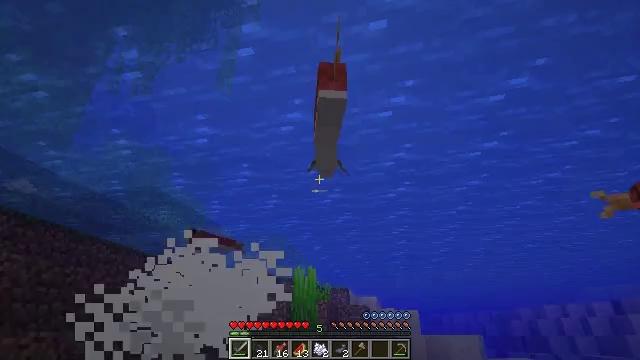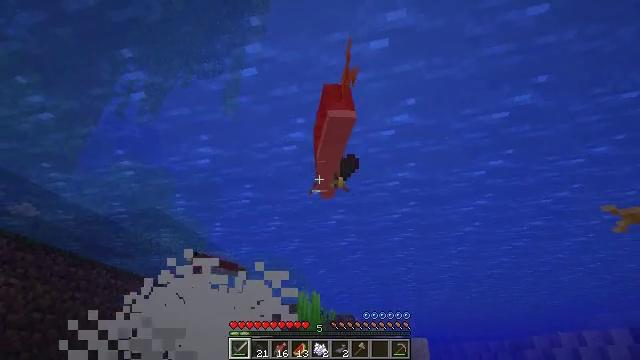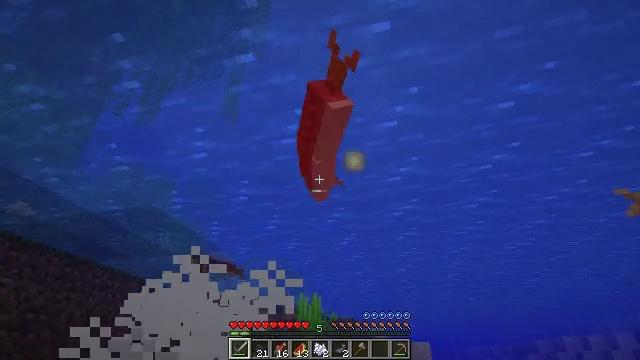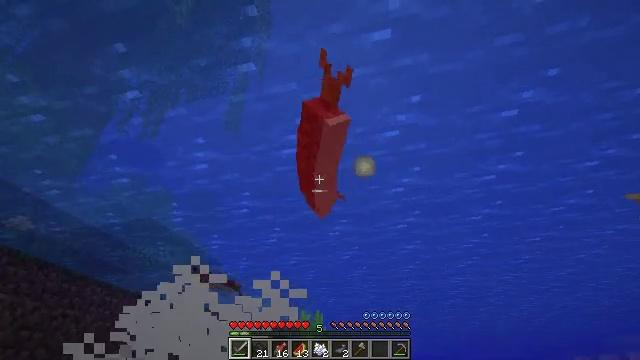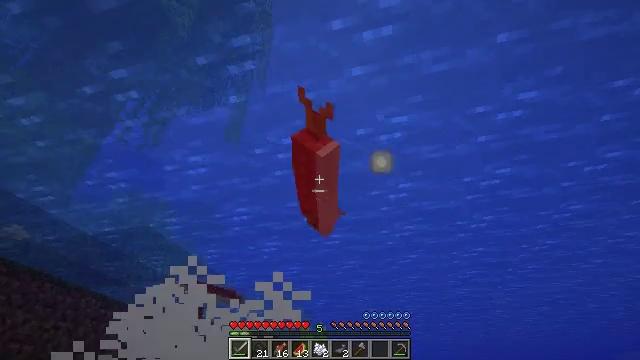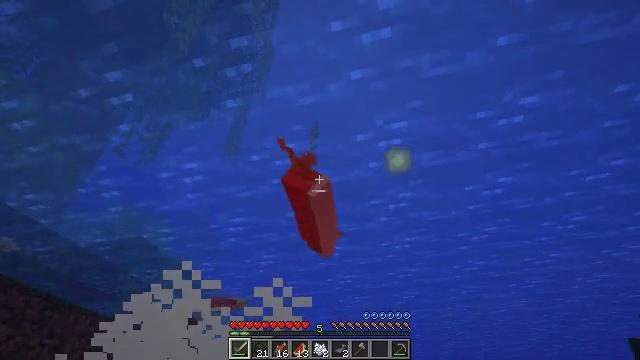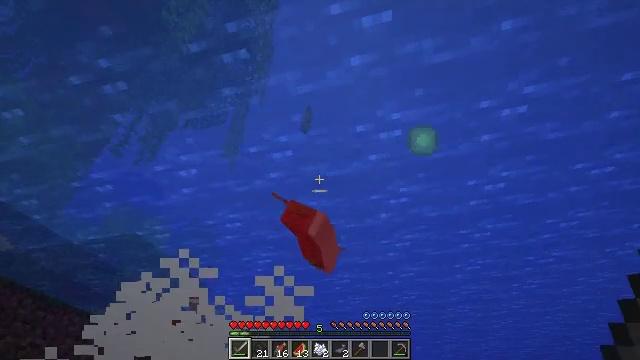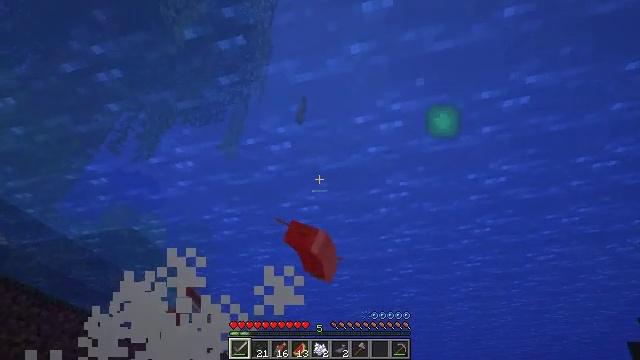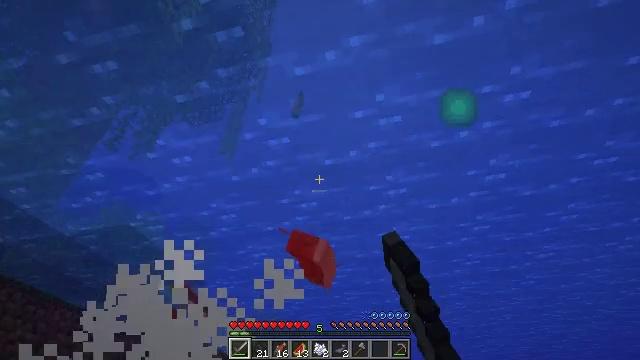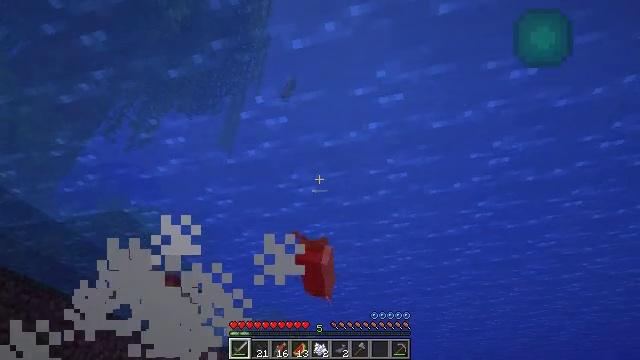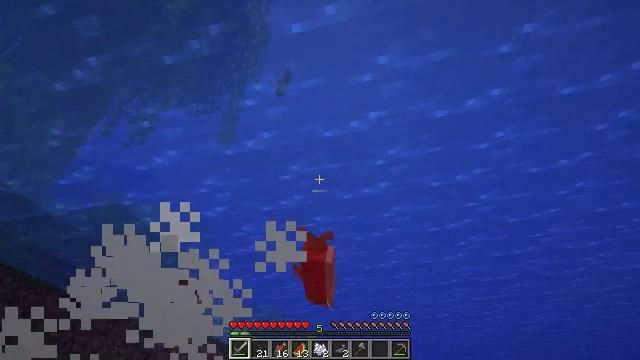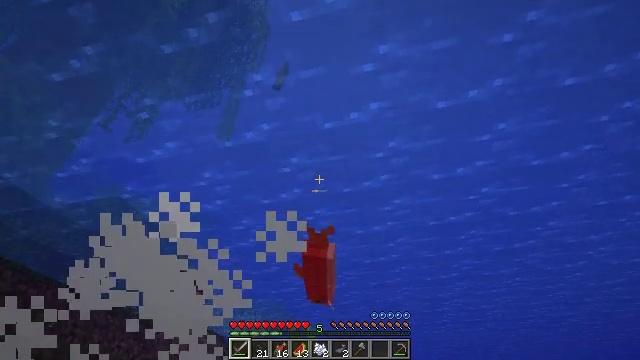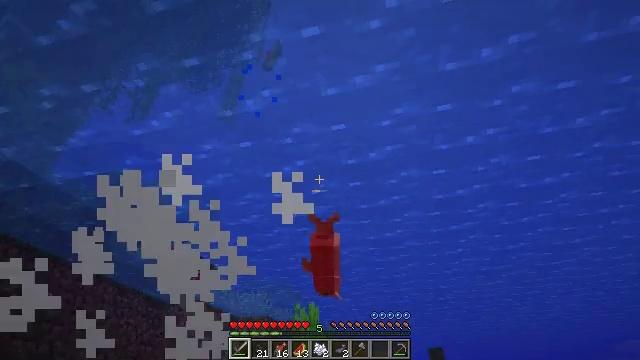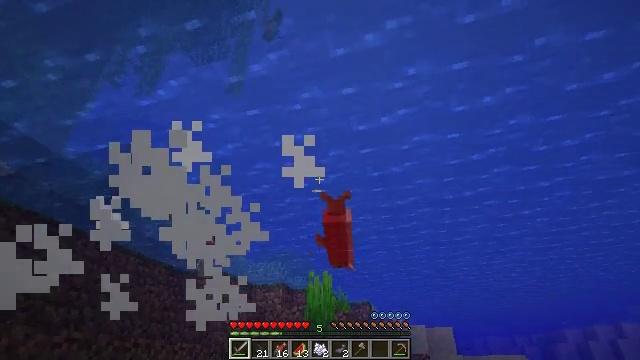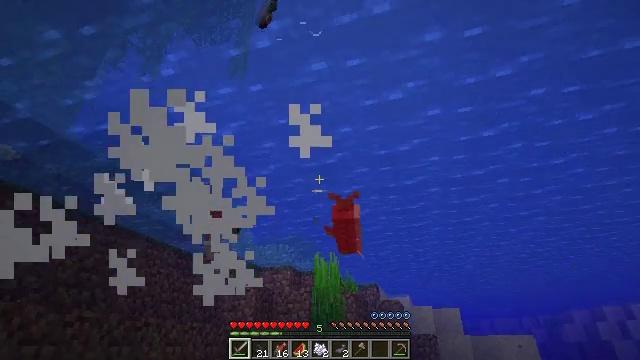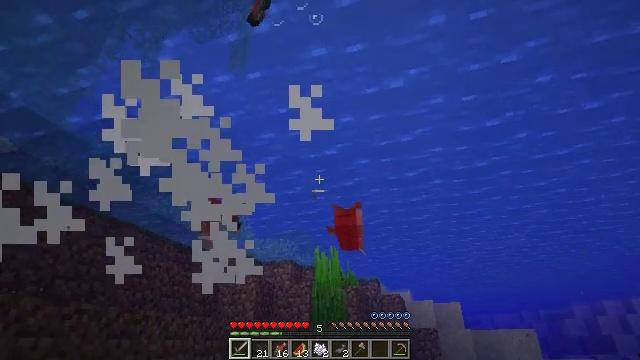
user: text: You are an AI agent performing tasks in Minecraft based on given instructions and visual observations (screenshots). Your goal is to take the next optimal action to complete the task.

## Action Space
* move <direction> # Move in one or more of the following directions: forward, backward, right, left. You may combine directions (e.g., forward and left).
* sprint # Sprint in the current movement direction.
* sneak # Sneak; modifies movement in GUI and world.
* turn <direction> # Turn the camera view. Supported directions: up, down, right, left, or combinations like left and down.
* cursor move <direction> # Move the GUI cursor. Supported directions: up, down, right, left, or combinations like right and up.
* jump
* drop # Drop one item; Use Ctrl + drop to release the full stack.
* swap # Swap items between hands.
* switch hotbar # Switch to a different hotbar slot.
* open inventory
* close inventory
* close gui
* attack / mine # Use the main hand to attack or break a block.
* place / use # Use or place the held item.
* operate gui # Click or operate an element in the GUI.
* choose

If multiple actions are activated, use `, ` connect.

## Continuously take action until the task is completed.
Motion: motion action
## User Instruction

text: Attack the underwater area to get tall seagrass.
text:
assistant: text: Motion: move forward, turn up
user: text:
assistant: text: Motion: move forward
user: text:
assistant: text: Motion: move forward, turn up
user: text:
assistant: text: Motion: move forward, turn up
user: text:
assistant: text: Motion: move forward, turn up
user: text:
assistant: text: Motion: move forward
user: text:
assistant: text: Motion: move forward, attack / mine
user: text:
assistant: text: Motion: move forward, attack / mine
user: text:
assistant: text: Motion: move forward, attack / mine
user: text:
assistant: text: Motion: move forward
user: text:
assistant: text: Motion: move forward
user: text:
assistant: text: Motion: move forward, turn down
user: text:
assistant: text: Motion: move forward, turn left and down
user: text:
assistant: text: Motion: move forward, turn left and down
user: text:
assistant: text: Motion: move forward
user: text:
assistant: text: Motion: move forward
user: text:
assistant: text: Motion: move forward
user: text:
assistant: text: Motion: move forward
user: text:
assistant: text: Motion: move forward
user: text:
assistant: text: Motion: move forward and move left
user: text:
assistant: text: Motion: move forward and move left
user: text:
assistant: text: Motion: move forward and move left
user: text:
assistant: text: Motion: move forward and move left
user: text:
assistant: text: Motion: move forward and move left
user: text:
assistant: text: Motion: move forward and move left
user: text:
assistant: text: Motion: move forward and move left
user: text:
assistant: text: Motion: move forward and move left
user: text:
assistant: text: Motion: move forward and move left
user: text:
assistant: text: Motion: move forward and move left
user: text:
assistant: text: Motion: move forward and move left, jump